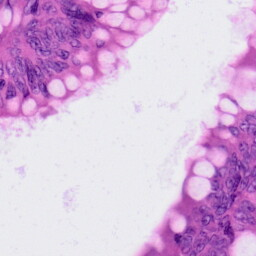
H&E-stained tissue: Colon